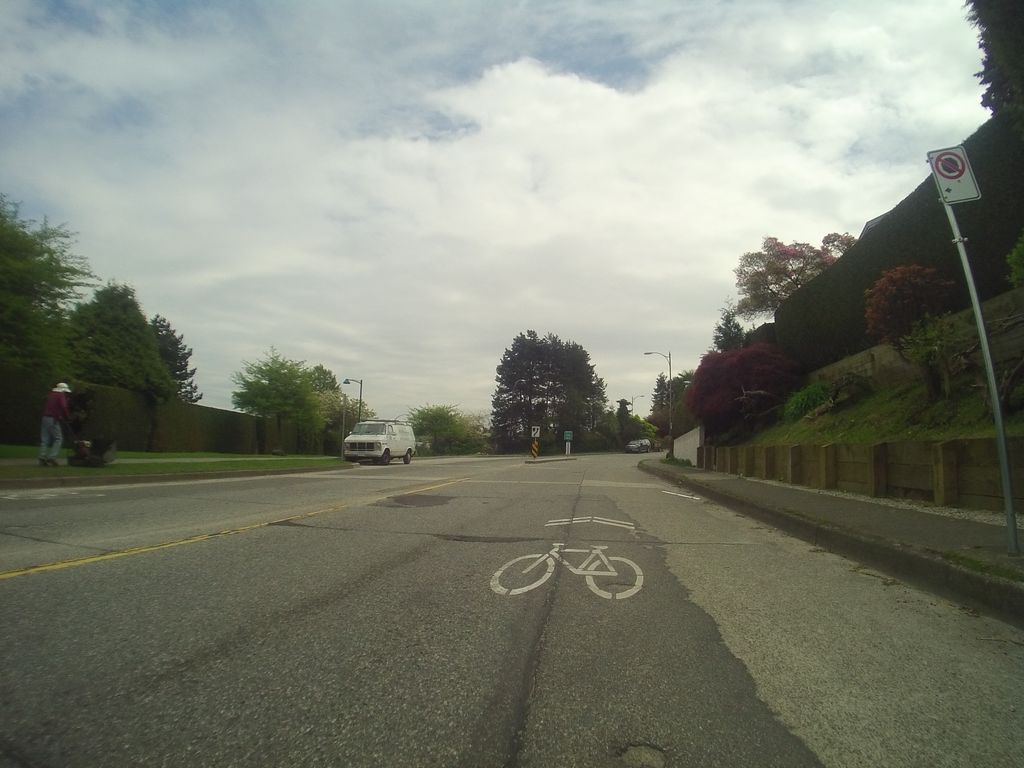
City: vancouver